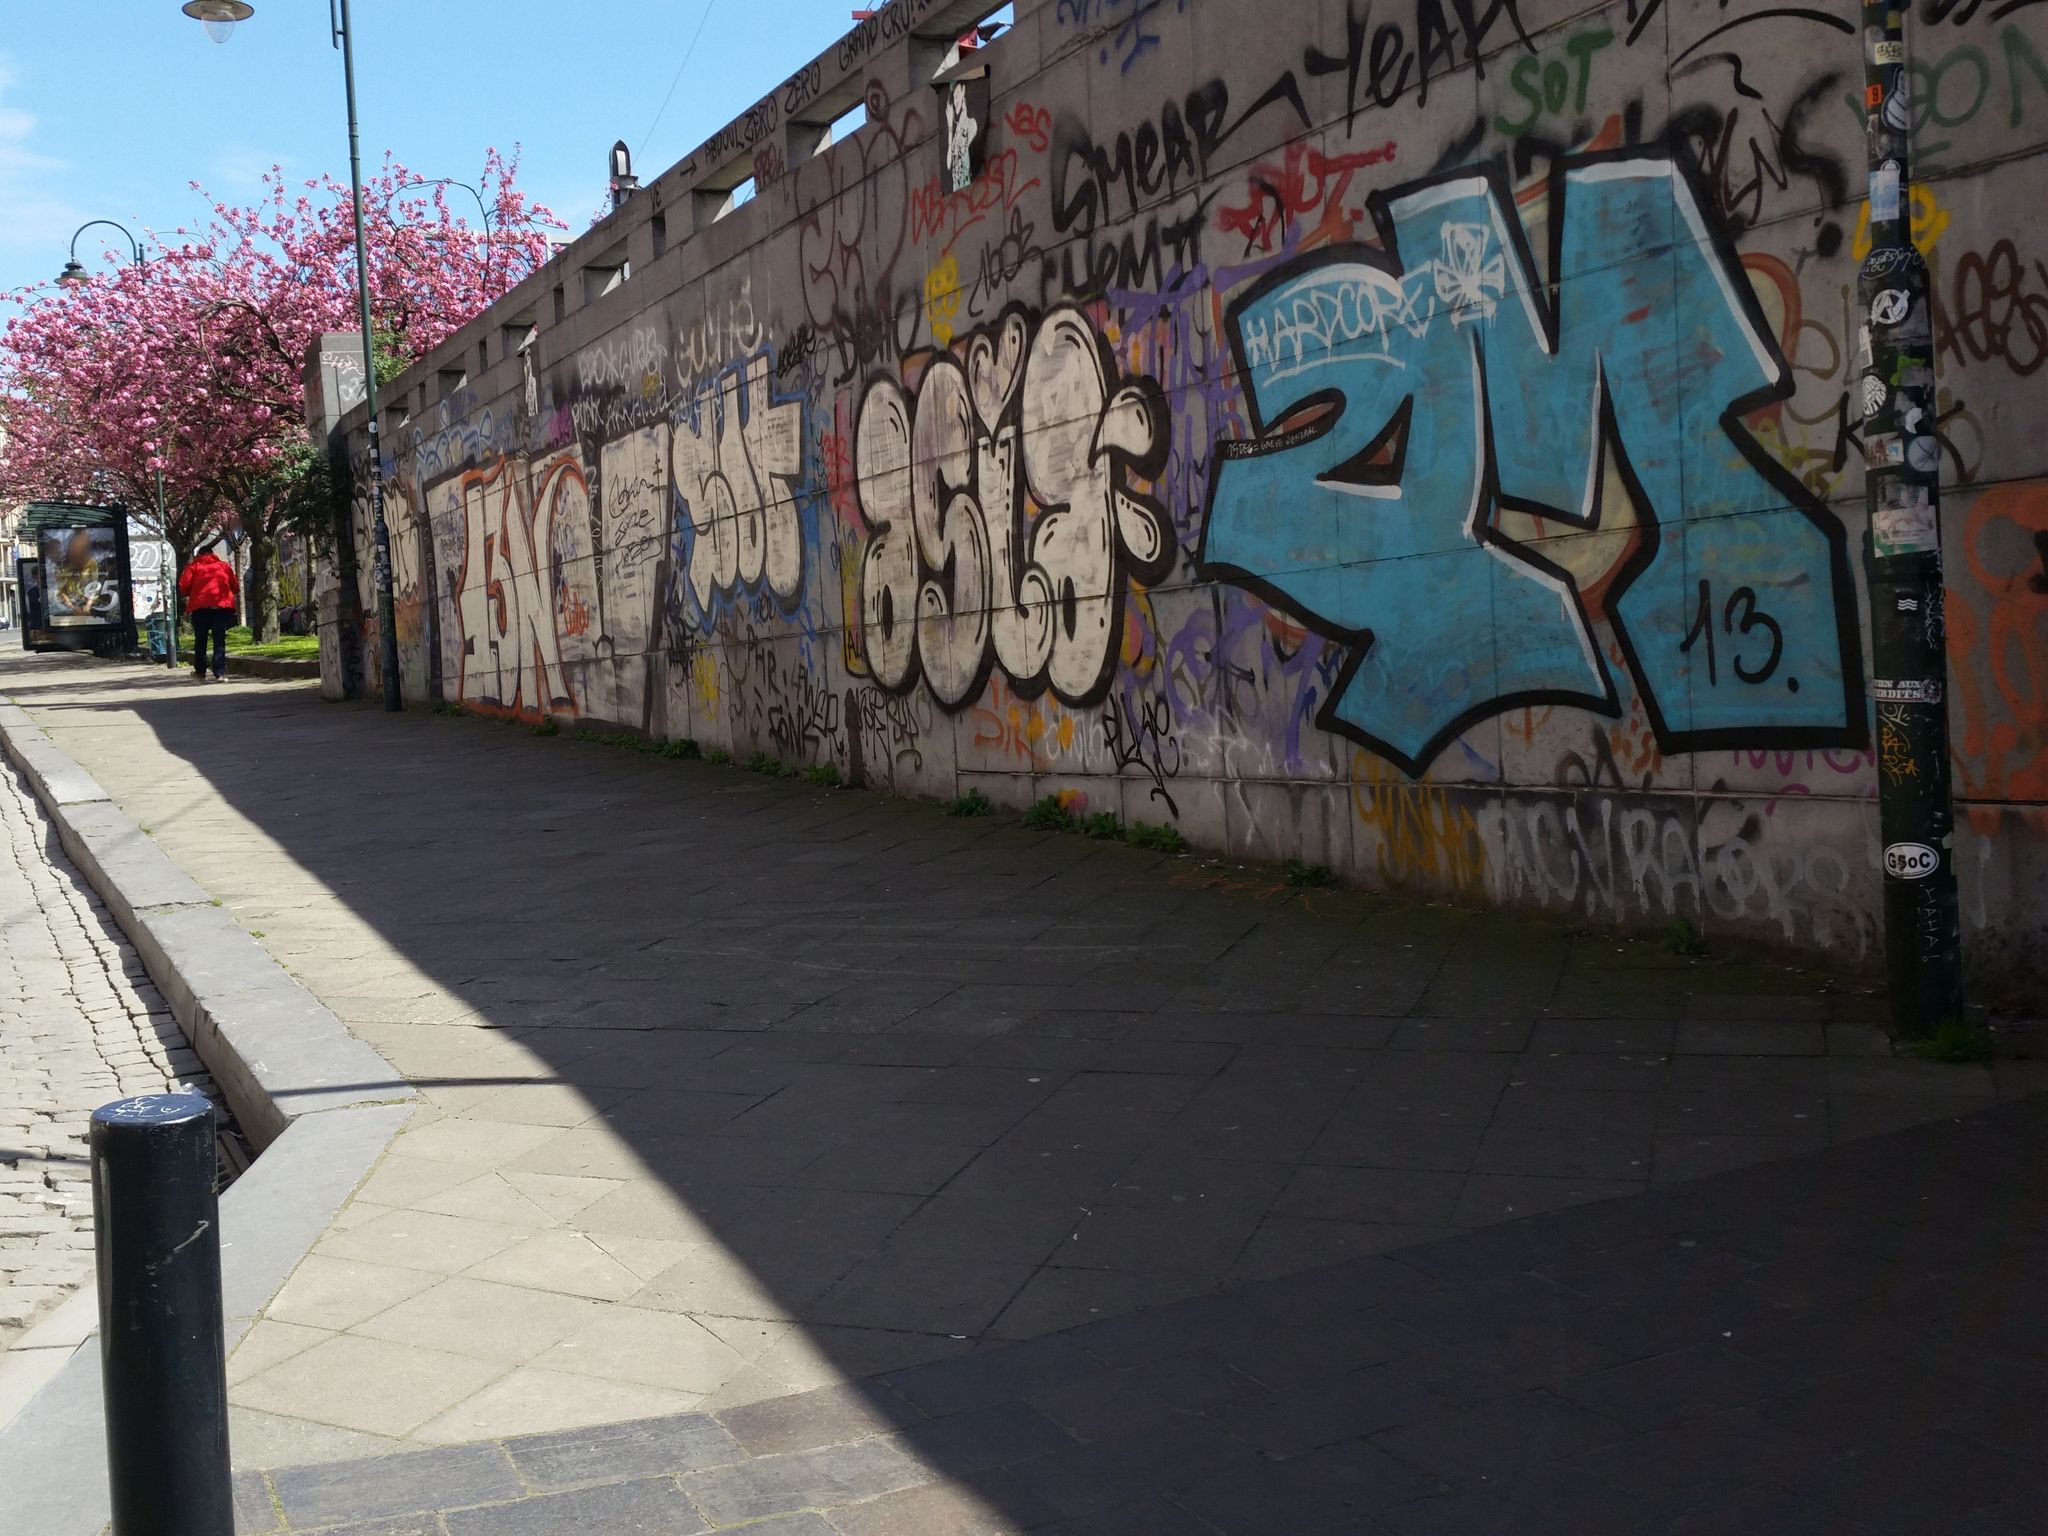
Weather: clear
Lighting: day
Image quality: good
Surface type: walking surface
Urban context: urban centre
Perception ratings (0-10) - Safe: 2.42, Lively: 3.31, Beautiful: 3.85, Boring: 6.74, Depressing: 6.08, Wealthy: 6.23